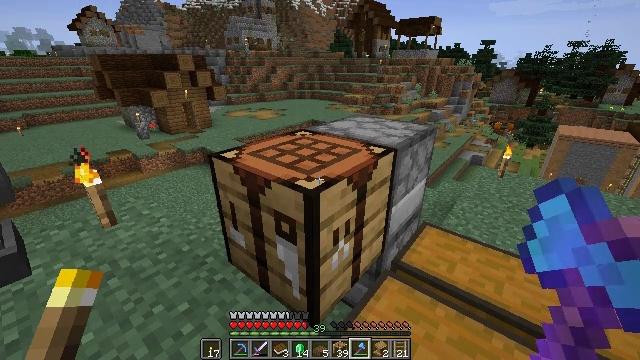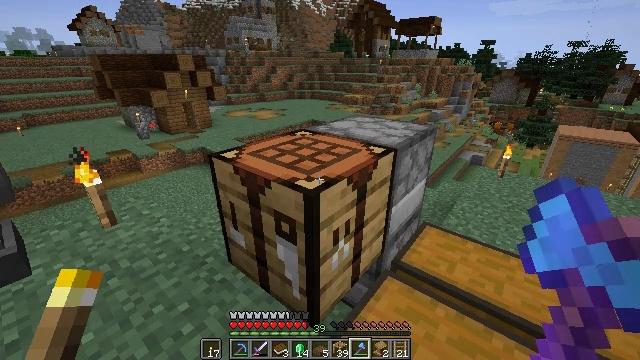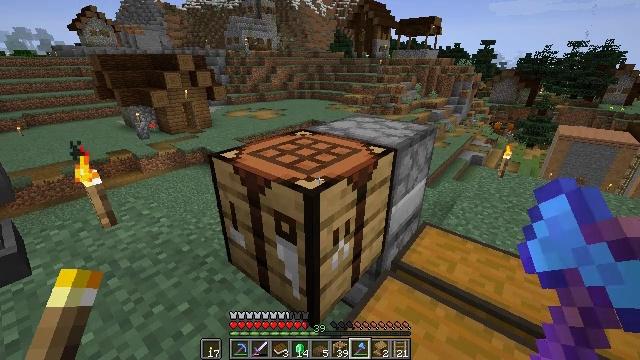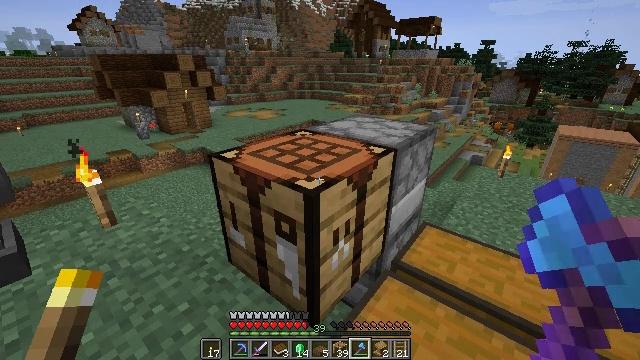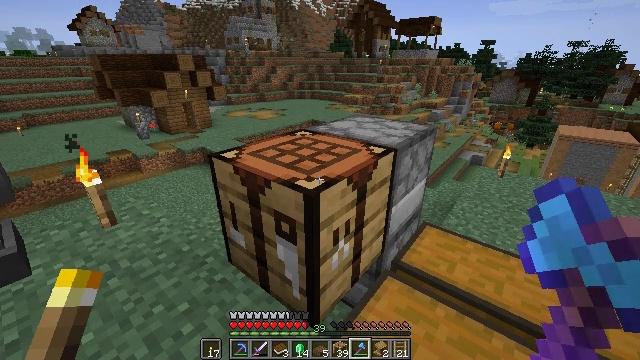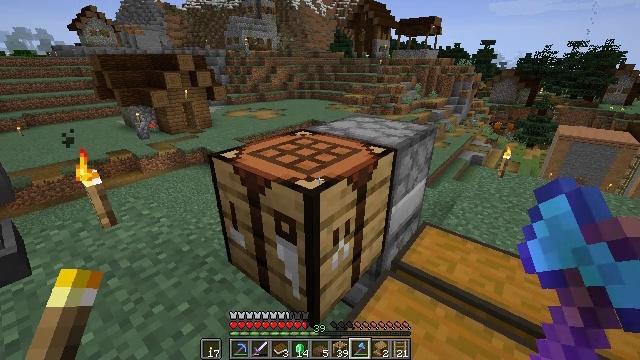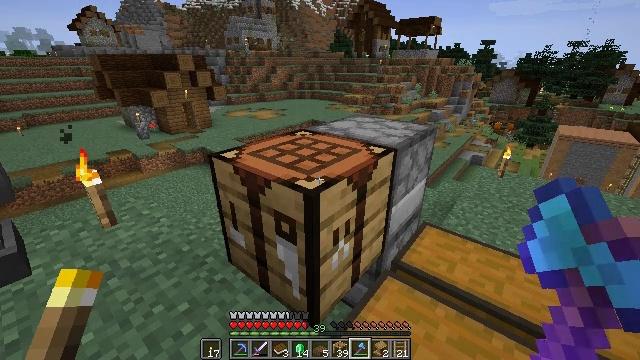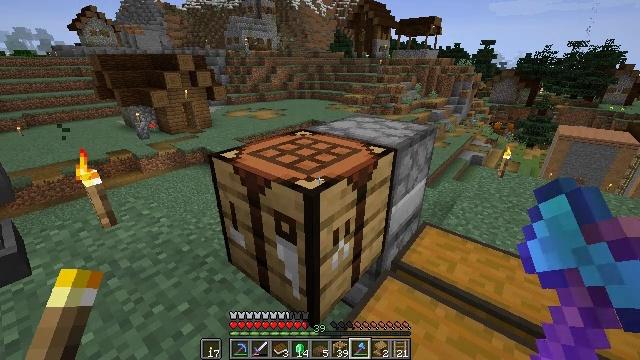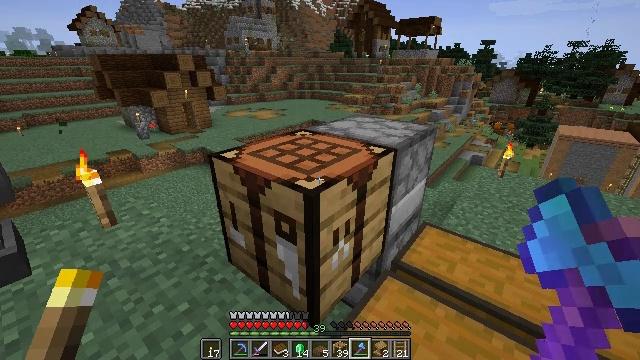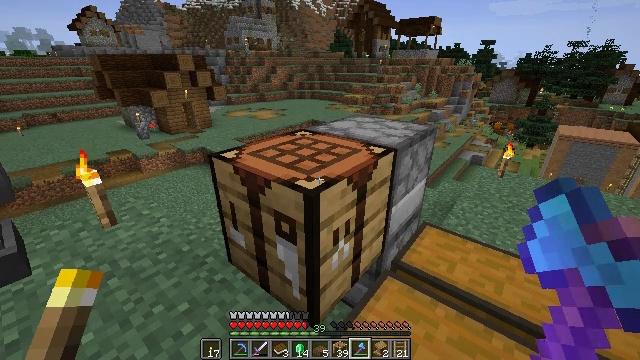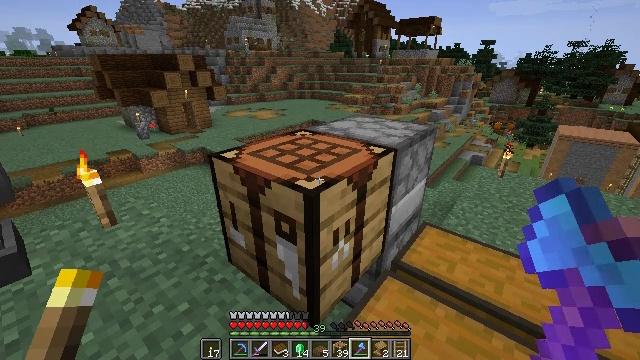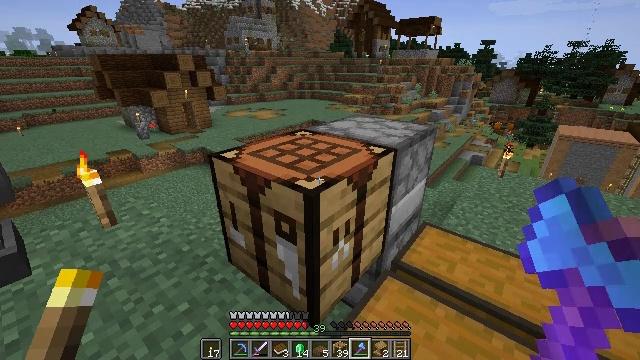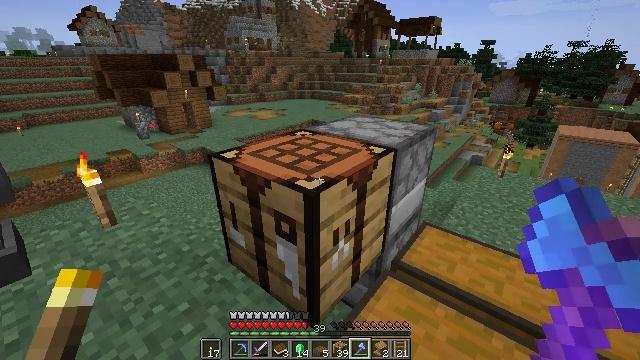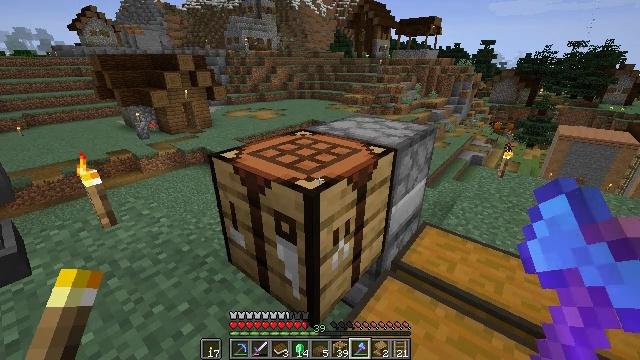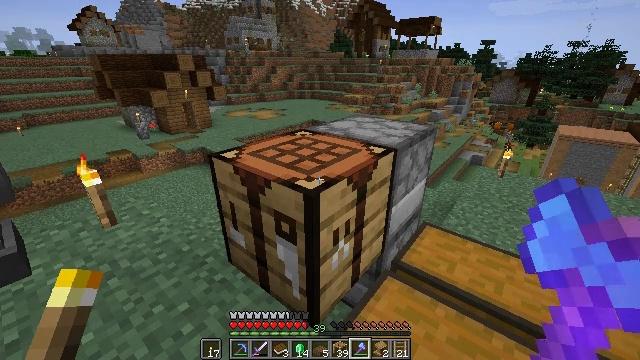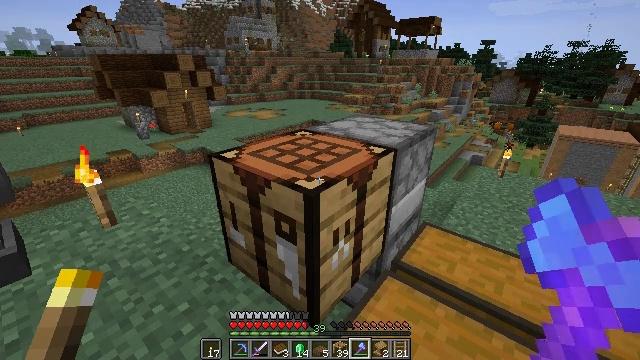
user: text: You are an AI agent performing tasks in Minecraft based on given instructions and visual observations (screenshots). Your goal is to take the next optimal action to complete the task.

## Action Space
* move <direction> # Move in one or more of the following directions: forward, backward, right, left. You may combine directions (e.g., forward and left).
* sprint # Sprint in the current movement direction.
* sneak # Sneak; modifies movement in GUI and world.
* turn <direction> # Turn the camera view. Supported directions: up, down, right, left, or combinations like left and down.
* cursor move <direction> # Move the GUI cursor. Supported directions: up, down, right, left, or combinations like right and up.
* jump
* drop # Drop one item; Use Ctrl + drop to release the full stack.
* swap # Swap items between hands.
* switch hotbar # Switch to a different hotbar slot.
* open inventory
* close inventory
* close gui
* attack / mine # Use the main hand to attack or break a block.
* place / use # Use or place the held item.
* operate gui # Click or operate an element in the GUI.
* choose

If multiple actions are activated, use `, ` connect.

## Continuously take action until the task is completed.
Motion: motion action
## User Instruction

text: Attack the spruce slab to remove it.
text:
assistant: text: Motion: no_op
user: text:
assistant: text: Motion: no_op
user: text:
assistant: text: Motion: no_op
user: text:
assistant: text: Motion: no_op
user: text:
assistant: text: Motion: no_op
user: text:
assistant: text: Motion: no_op
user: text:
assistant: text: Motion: no_op
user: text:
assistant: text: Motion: no_op
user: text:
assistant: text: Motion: no_op
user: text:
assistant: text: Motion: no_op
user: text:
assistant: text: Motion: no_op
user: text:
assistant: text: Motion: no_op
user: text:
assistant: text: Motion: no_op
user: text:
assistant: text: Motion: no_op
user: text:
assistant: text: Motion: no_op
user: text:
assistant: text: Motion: no_op
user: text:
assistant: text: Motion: no_op
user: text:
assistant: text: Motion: no_op
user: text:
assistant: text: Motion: no_op
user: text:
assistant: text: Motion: no_op
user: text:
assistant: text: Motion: no_op
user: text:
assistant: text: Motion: no_op
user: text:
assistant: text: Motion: no_op
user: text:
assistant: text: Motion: no_op
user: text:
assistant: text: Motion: no_op
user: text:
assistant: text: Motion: no_op
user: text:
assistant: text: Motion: no_op
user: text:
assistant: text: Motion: no_op
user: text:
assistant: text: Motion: no_op
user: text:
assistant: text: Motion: no_op